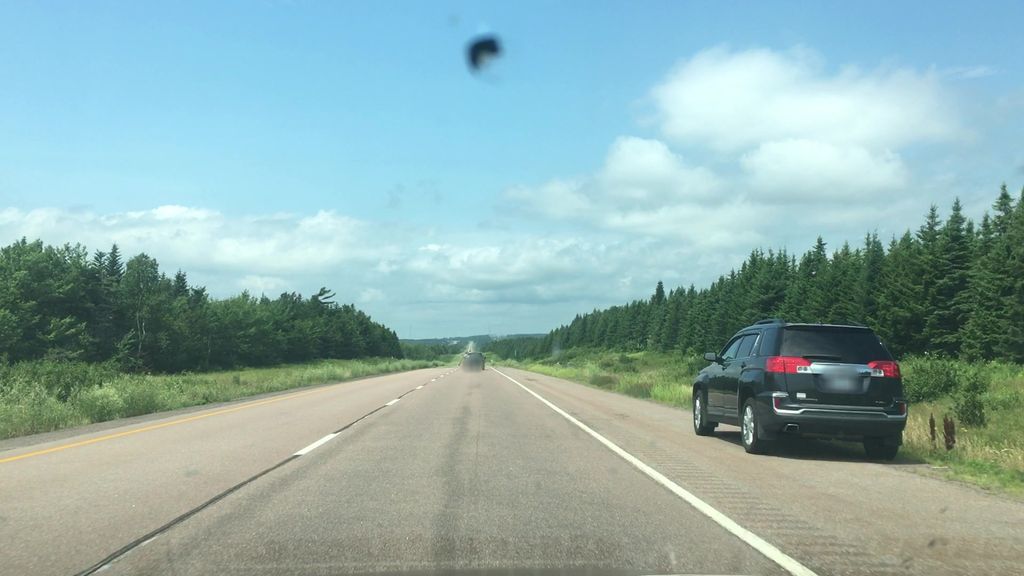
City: charlottetown